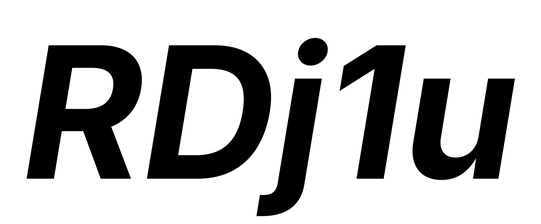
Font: Inter-Italic_Bold_Italic